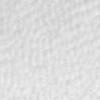
Label: no_change